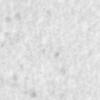
Label: no_change